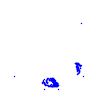
Particle: proton